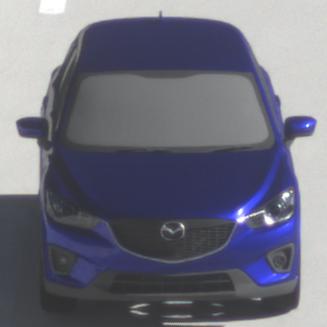
Make: Mazda
Model: CX-5 2.0 SKYACTIV-G 160
Detailed model: CX-5 (GH)
Model produced from: 2012/04
Model produced until: 2015/02
Doors: 5
Color: blue
Road condition: dry road
Daytime: morning or afternoon
Contrast: high contrast